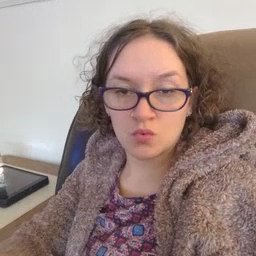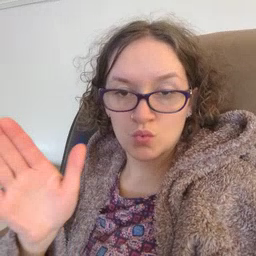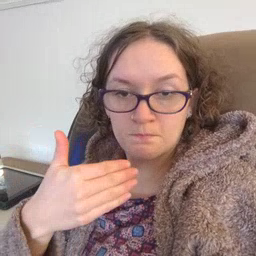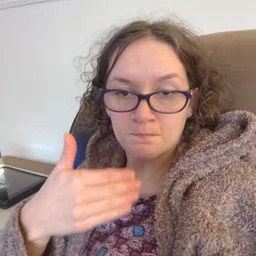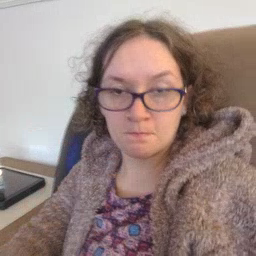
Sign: room